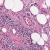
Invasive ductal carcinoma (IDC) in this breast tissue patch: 0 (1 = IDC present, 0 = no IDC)